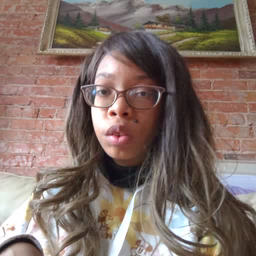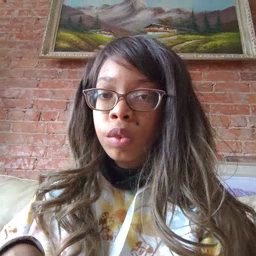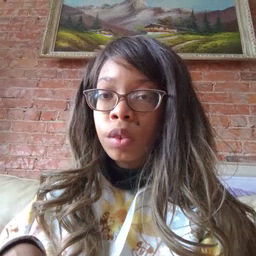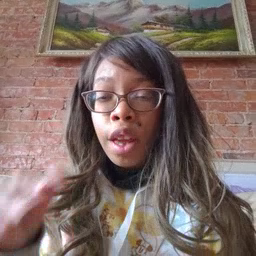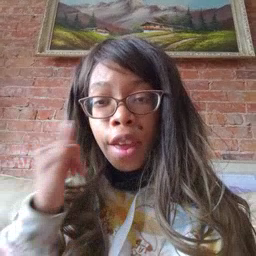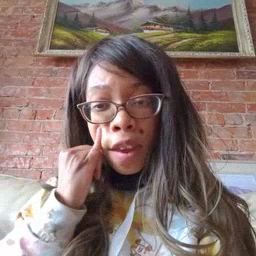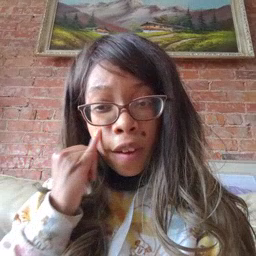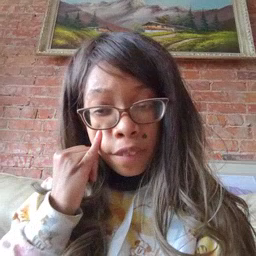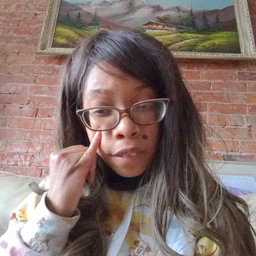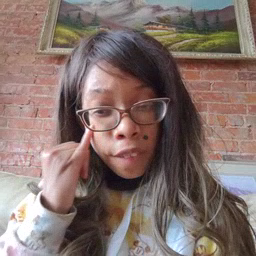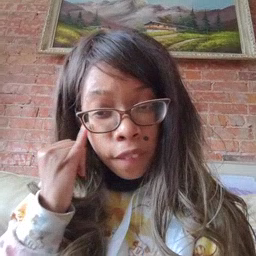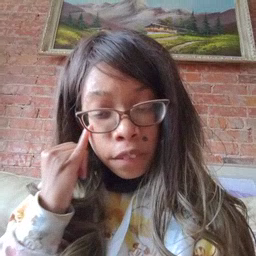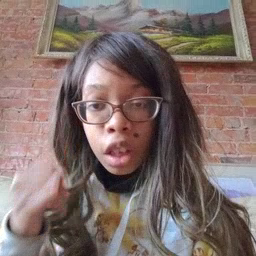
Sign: if